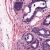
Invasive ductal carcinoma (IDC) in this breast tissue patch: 1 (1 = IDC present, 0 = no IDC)